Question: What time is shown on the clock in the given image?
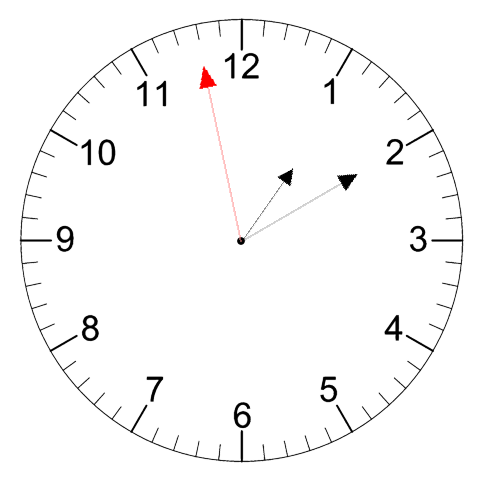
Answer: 01:09:58